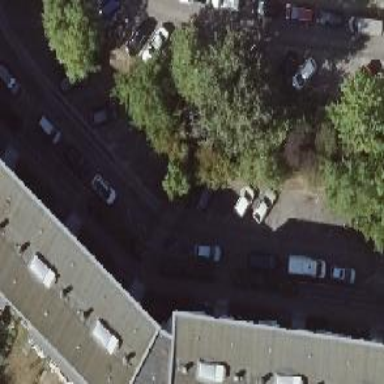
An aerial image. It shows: Diagonal street-side parking area.